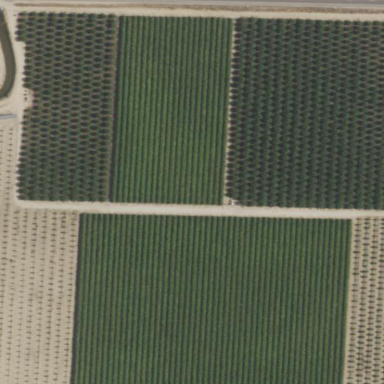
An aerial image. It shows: Vineyard.